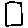
Label: square